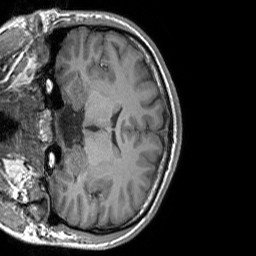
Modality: T1w
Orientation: coronal
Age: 21
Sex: male
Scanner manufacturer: siemens
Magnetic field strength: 3 T
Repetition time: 1.8 s
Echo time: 0.00252 s